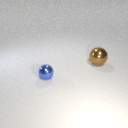
large brown metal sphere to the right of small blue metal sphere